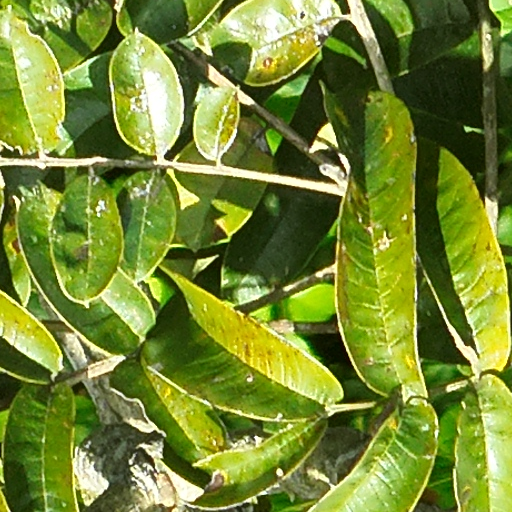
Species: Trattinnickia aspera
GBIF accepted scientific name: Trattinnickia aspera
Crown area (m\u00b2): 255.546